Aerial crown-view tile of a tropical tree (Barro Colorado Island, Panama), acquired 20250124:
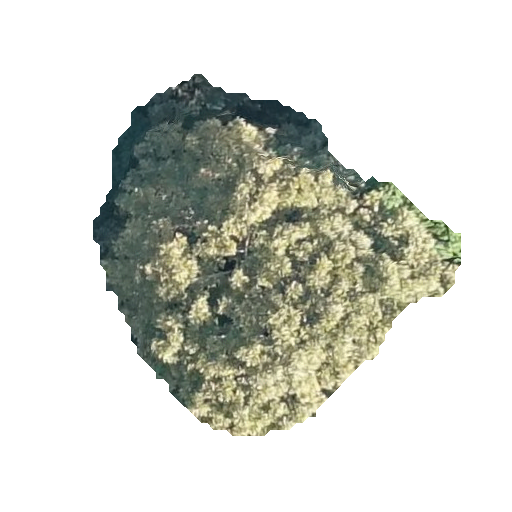
Species: Dipteryx oleifera
GBIF accepted scientific name: Dipteryx oleifera
Crown area: 123.951 m²